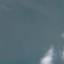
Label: SeaLake